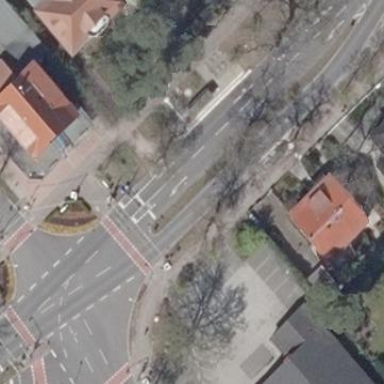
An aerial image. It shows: Traffic calming island.